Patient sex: M
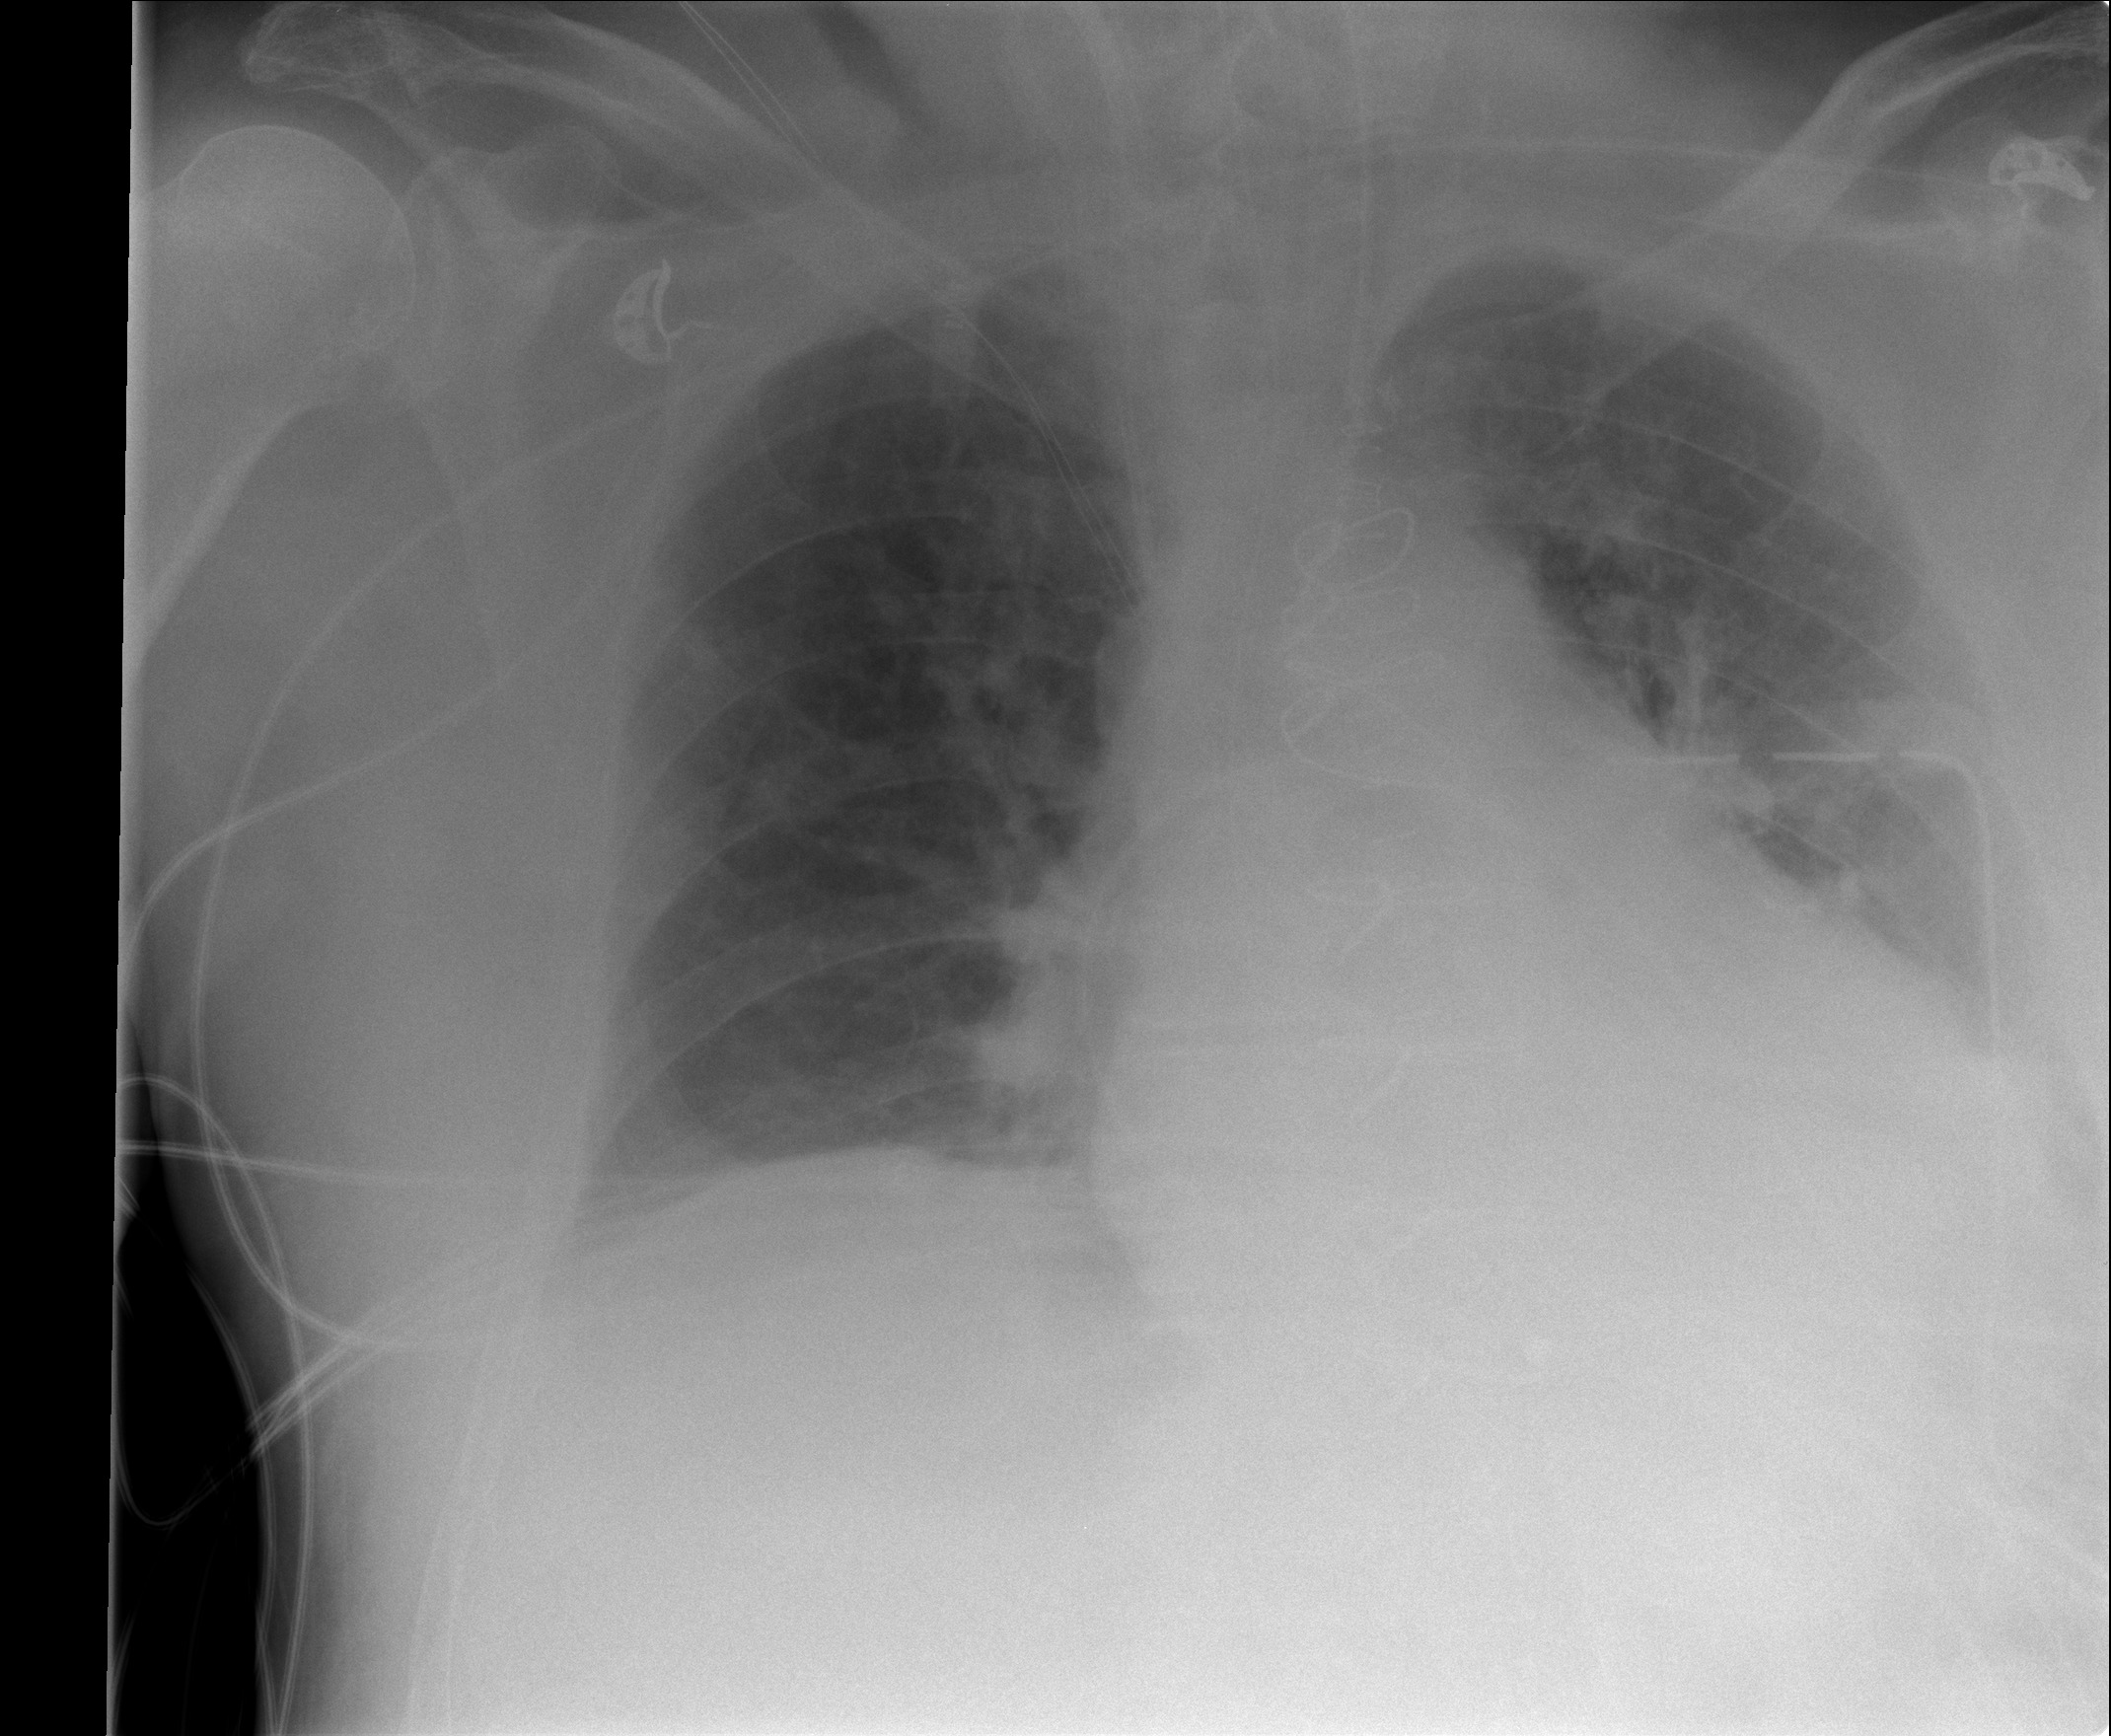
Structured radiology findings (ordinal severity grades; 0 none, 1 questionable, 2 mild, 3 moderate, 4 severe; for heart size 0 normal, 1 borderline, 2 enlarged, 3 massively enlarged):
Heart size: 0
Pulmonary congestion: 0
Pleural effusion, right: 0
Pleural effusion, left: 2
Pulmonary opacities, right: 0
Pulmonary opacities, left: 0
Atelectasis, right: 0
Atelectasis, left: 1